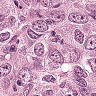
Metastatic tissue present: yes